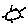
Label: sun